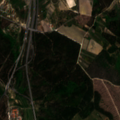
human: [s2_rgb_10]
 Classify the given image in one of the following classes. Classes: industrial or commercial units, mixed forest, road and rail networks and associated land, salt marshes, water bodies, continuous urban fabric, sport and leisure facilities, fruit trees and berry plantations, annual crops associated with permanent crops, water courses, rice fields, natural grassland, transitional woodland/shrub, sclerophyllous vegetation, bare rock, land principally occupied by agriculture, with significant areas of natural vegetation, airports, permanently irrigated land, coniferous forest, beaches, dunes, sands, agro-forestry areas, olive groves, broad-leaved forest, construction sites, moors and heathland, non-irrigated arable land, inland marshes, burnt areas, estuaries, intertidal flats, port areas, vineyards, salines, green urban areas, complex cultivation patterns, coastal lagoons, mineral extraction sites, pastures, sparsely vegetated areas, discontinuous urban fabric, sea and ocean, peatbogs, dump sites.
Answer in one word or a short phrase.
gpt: industrial or commercial units, vineyards, complex cultivation patterns, land principally occupied by agriculture, with significant areas of natural vegetation, broad-leaved forest, coniferous forest, transitional woodland/shrub